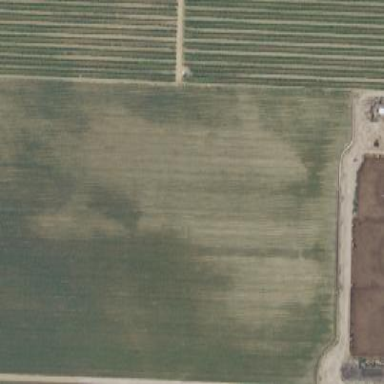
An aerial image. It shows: Crop field in farm area.